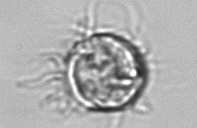
Label: Leegaardiella_ovalis